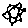
Label: flower